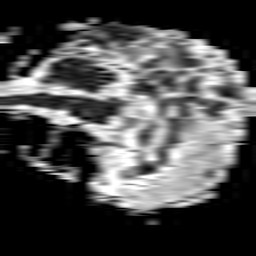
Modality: ADC
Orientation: sagittal
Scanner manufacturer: philips
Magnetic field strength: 1.5 T
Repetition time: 3.398 s
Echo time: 0.06922 s